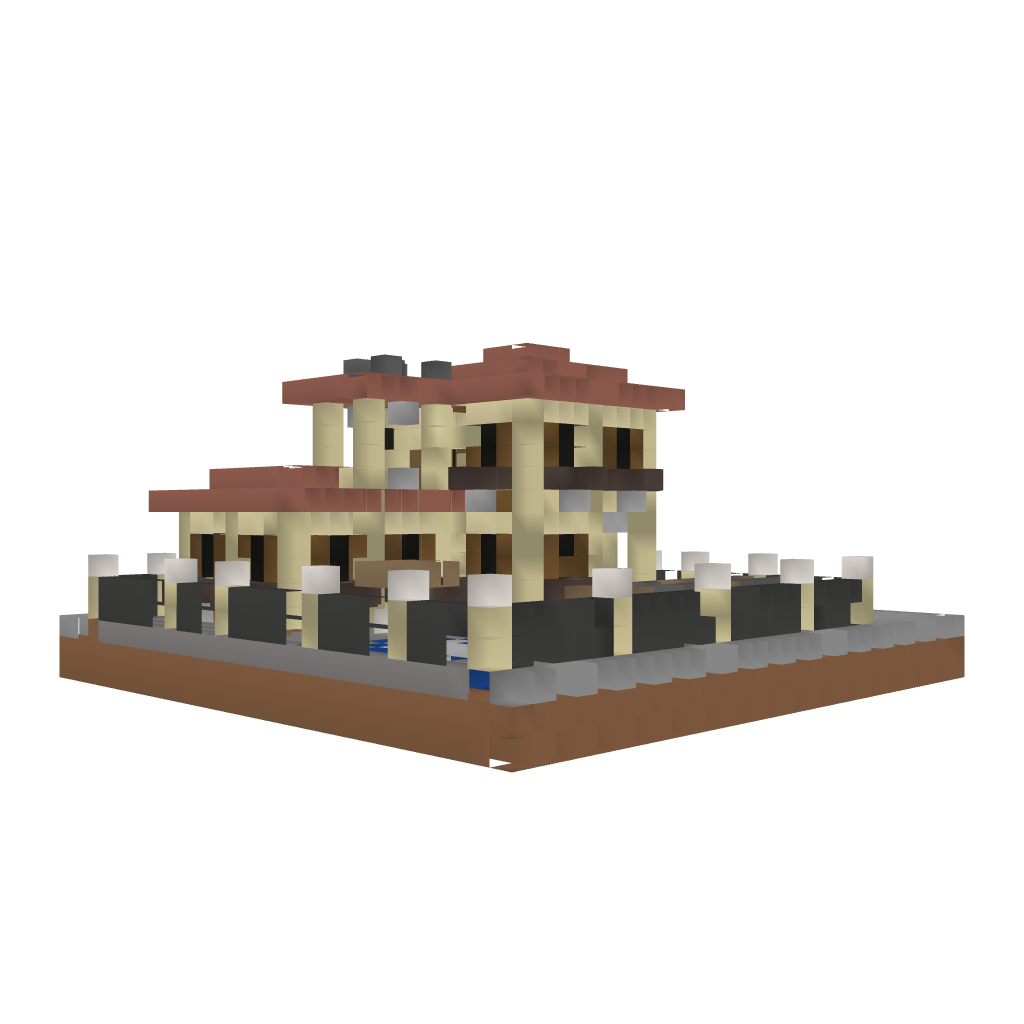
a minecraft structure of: Italian House